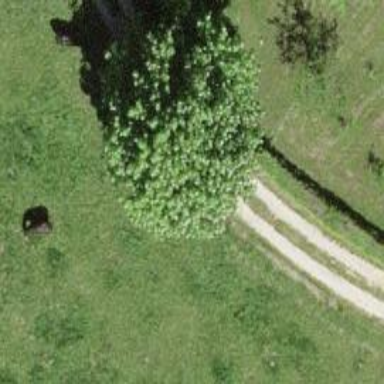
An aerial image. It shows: Unpaved track with grade2 quality type.